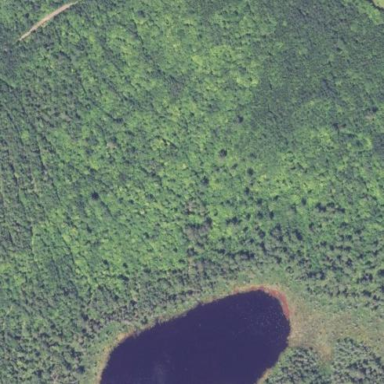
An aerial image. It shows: Mixed forest with variety of leaf types and cycles.